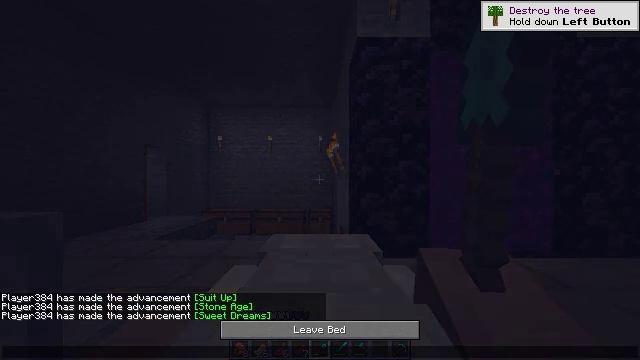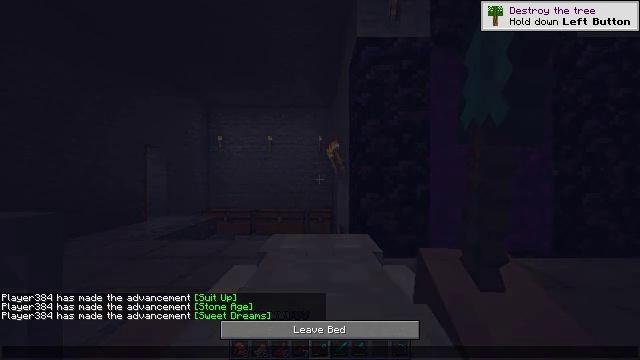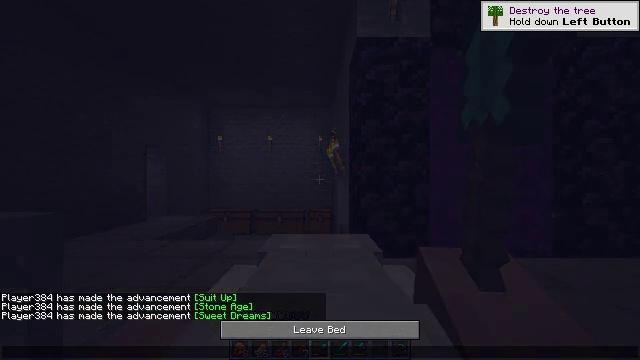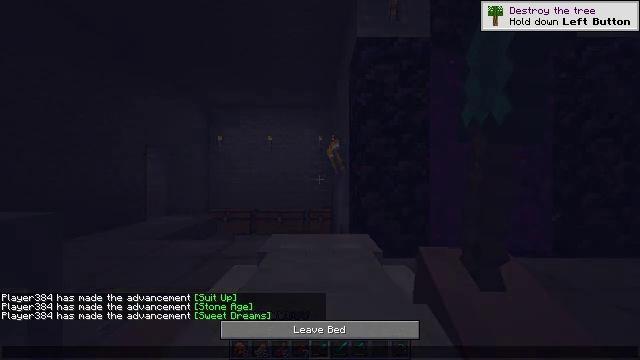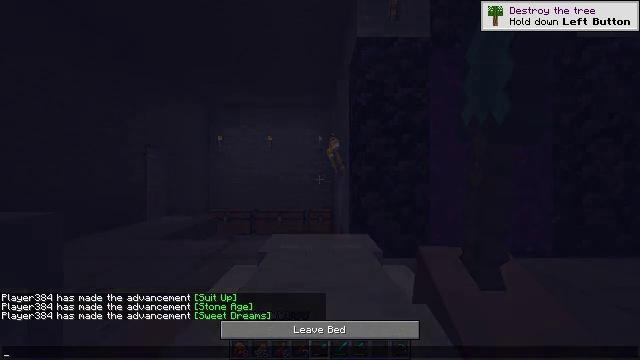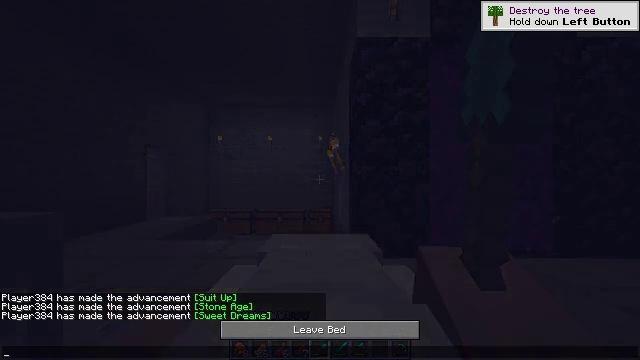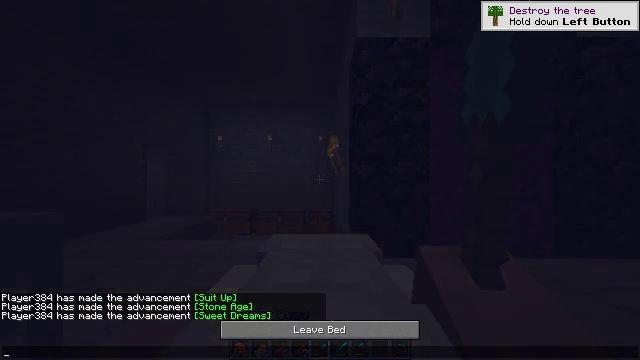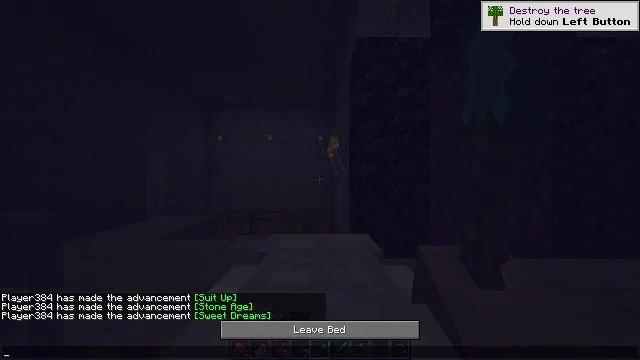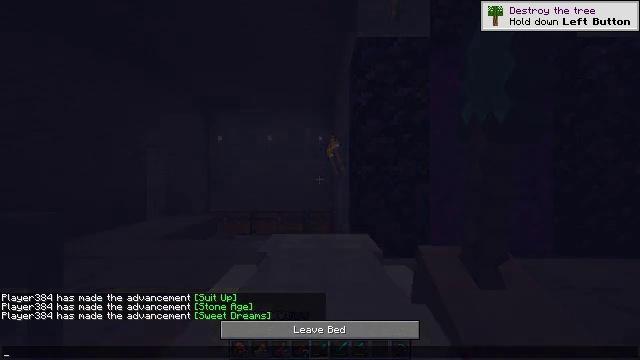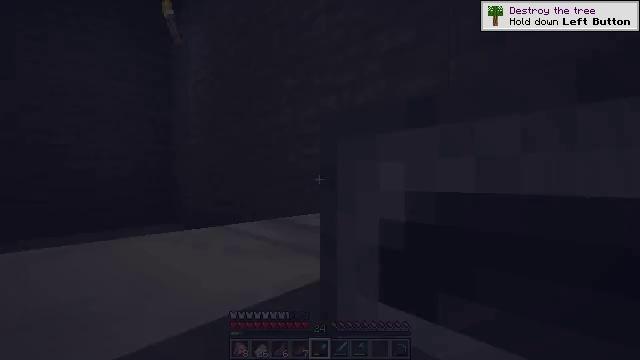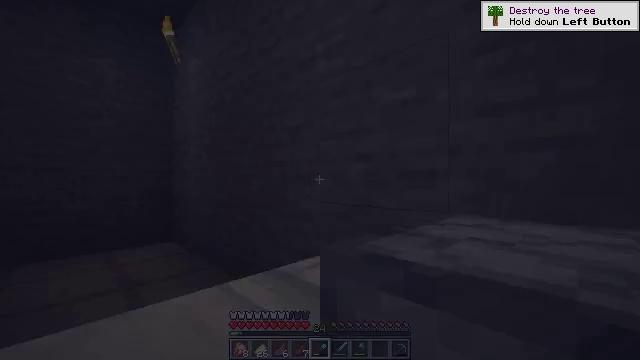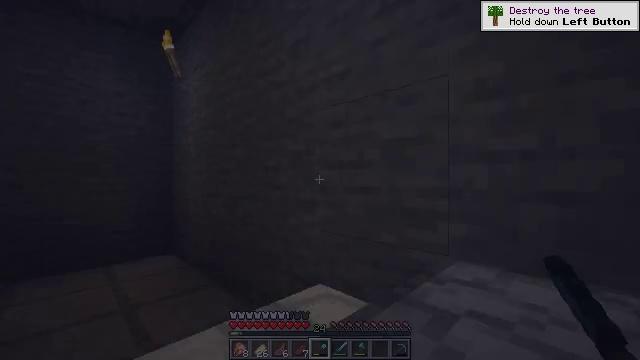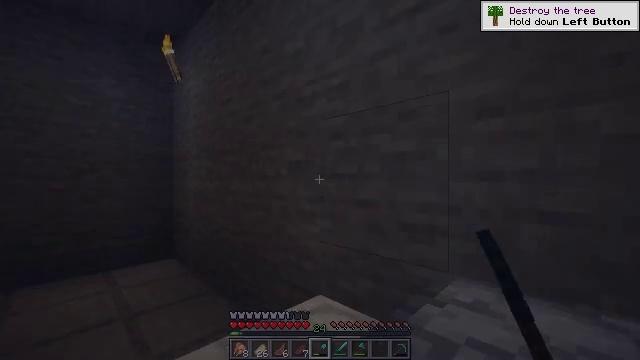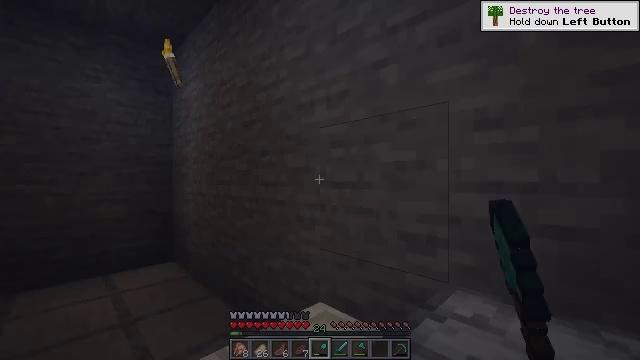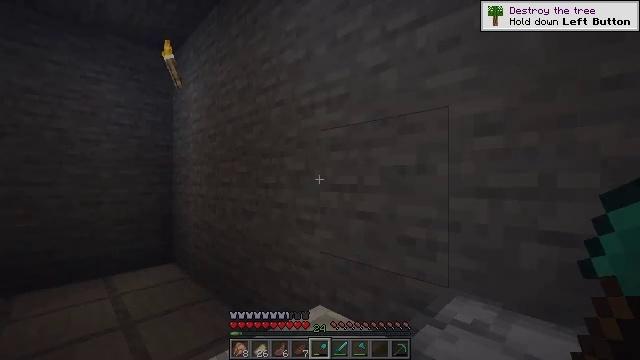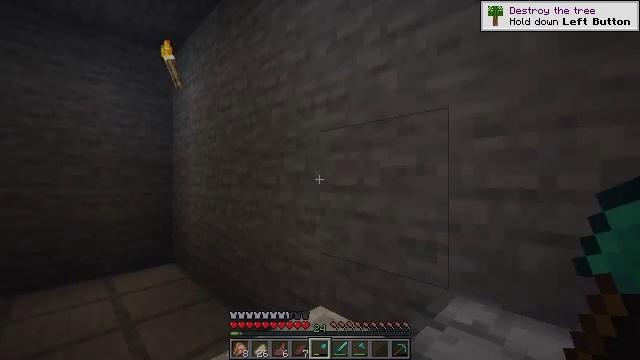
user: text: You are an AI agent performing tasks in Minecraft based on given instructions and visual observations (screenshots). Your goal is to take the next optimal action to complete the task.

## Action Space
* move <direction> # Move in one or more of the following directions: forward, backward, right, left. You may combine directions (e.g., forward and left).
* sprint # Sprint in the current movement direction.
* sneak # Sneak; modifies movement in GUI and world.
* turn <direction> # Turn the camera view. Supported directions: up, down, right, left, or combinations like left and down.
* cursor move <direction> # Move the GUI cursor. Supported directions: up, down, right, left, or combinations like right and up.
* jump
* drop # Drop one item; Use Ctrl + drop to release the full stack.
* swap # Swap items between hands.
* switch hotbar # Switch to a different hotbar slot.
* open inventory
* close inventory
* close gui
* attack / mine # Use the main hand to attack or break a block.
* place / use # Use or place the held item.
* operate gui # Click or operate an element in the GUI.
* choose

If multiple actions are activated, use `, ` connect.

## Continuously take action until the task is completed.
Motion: motion action
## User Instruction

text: craft item air
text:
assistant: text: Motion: no_op
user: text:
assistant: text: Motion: no_op
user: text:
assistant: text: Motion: no_op
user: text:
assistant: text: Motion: no_op
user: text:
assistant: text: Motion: no_op
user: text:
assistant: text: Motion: no_op
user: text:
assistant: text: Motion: no_op
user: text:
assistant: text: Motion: no_op
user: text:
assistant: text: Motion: no_op
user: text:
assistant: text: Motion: no_op
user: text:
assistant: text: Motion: no_op
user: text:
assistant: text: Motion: no_op
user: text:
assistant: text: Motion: no_op
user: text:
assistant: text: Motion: no_op
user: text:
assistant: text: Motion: no_op
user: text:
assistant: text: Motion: no_op
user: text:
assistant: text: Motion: no_op
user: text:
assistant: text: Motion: no_op
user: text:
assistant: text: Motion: no_op
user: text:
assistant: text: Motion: no_op
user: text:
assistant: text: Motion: no_op
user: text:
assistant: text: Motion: no_op
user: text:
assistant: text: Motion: no_op
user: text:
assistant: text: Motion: no_op
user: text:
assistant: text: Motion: no_op
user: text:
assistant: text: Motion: no_op
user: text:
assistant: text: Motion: no_op
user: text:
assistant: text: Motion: no_op
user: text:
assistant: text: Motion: no_op
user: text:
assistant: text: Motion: no_op